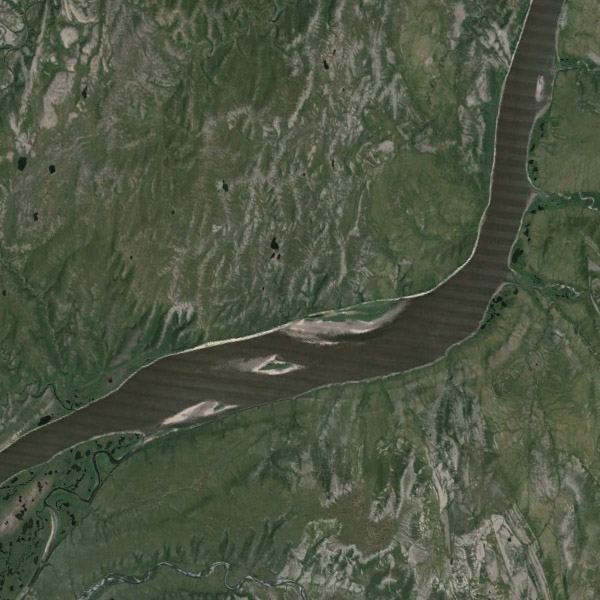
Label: River